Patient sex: M
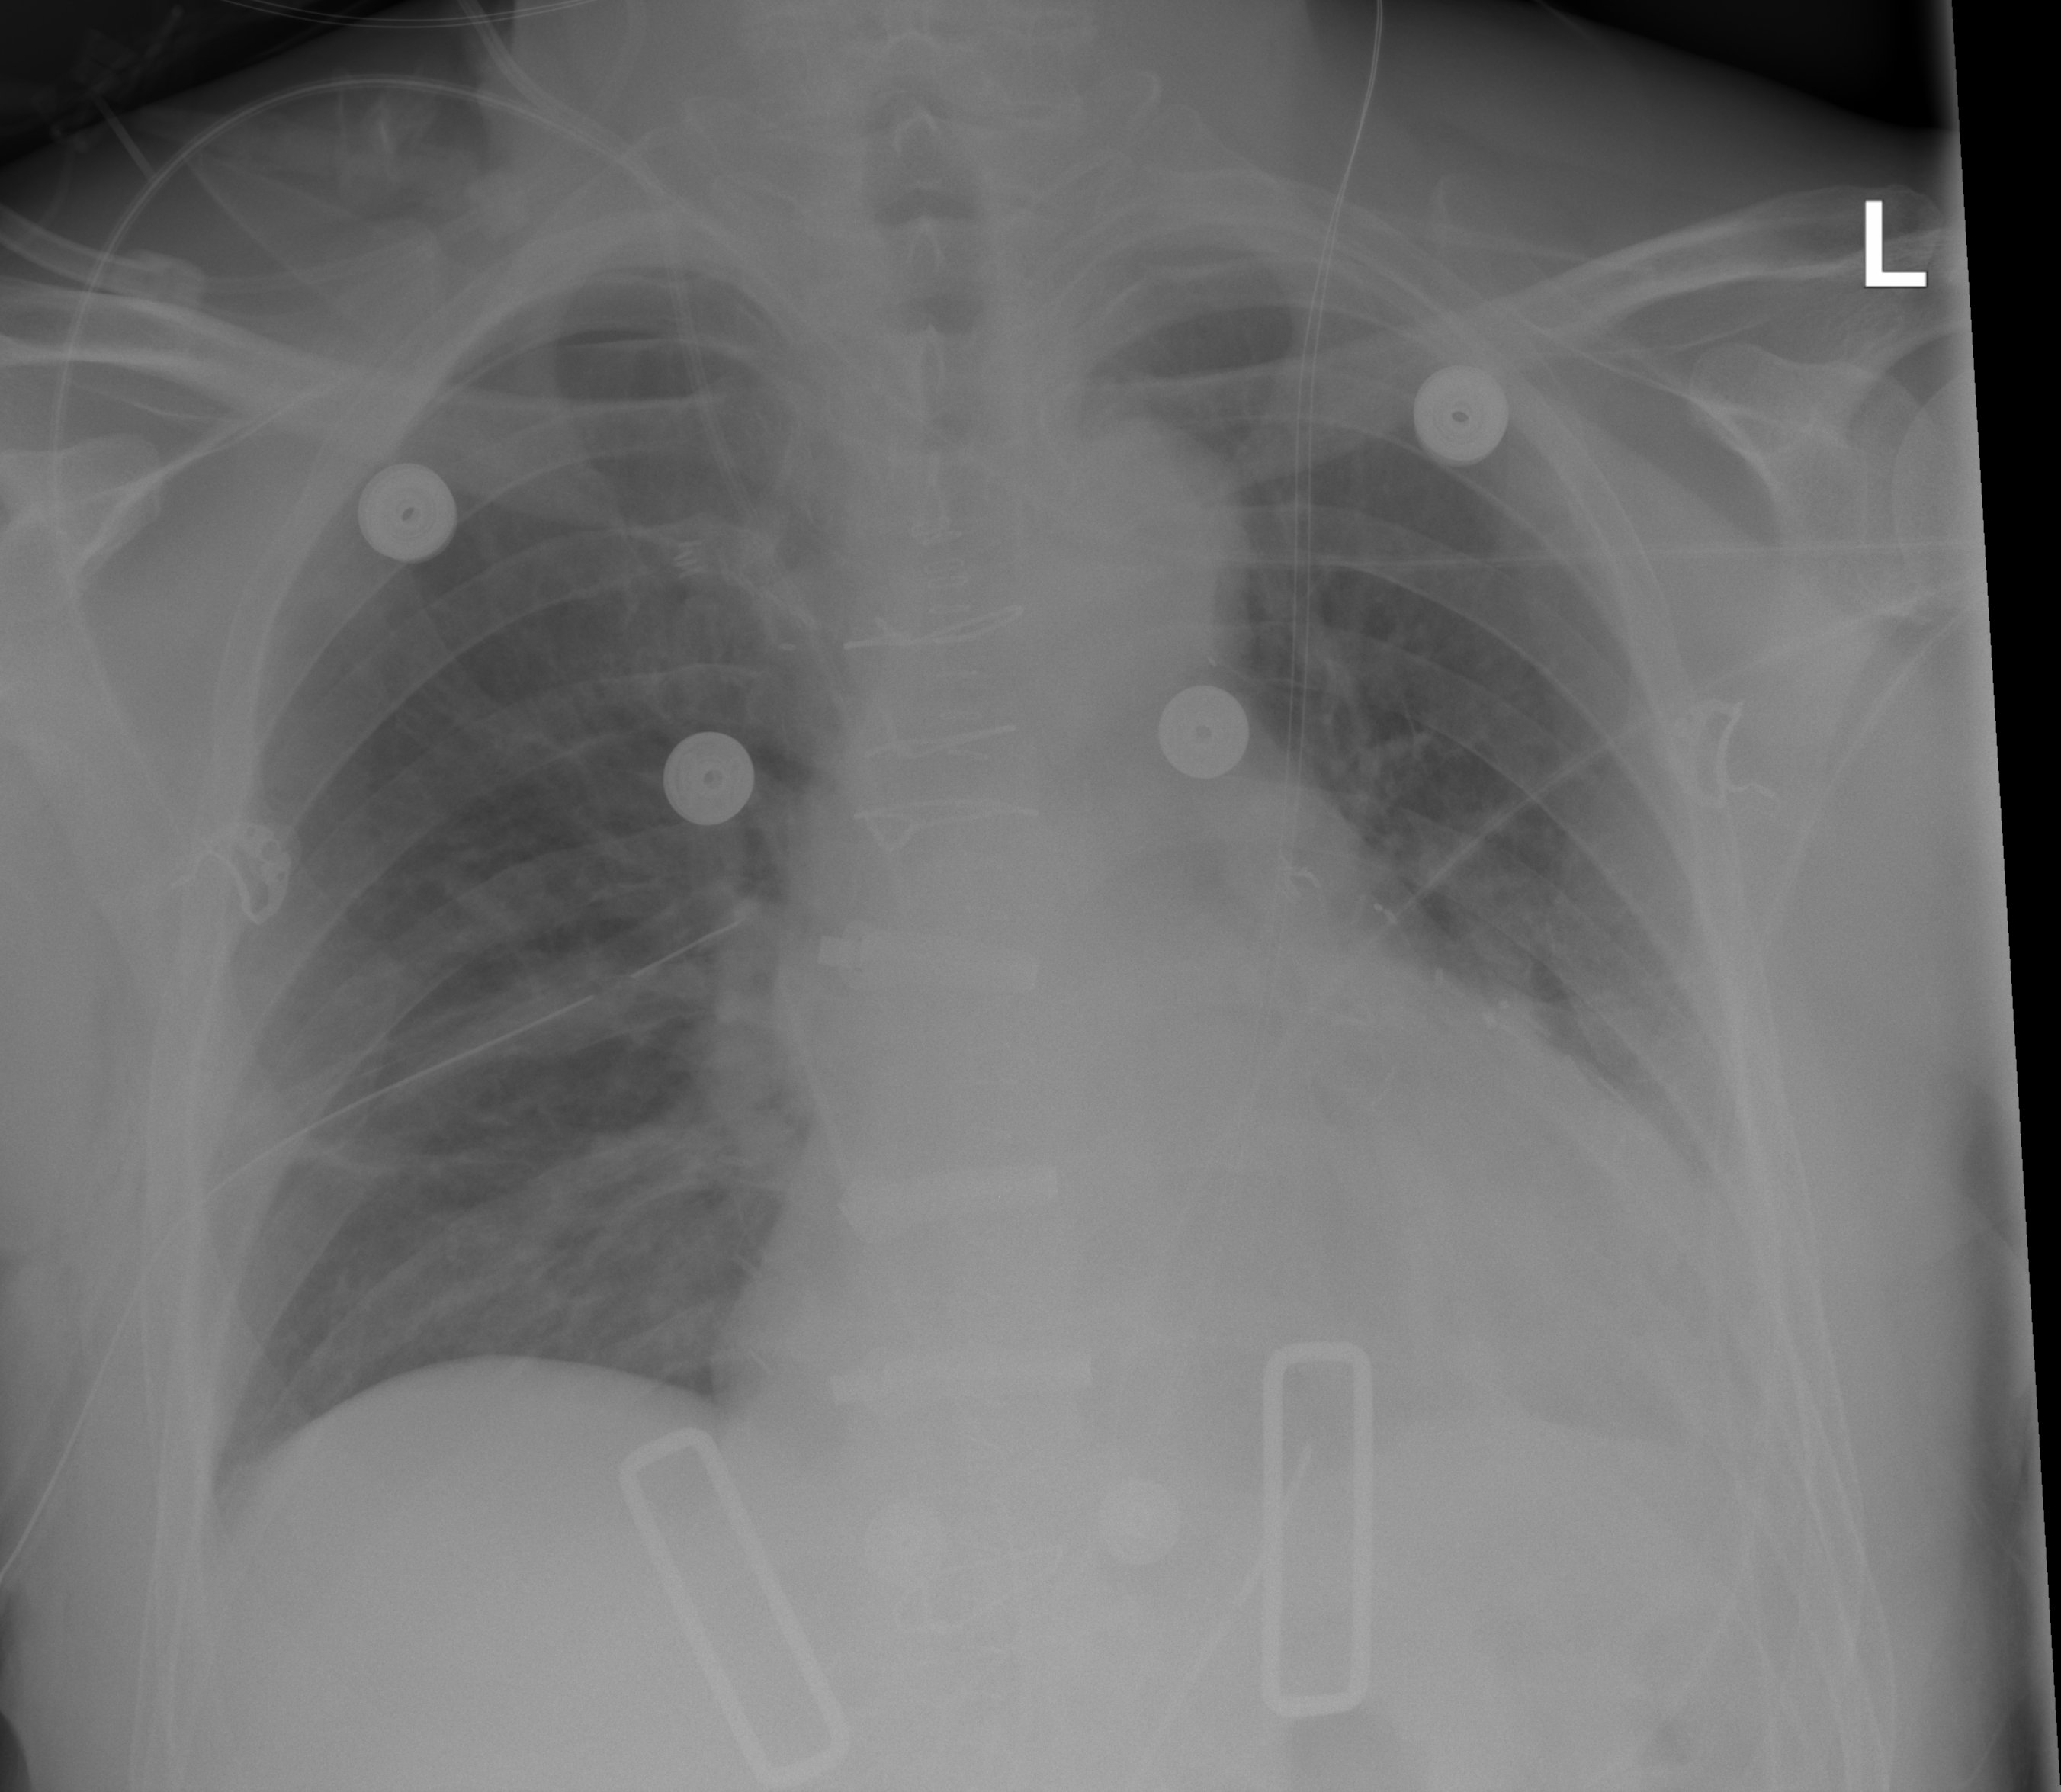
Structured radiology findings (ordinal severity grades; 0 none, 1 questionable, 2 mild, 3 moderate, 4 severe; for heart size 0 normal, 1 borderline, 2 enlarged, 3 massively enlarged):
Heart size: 2
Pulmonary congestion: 1
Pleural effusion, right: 0
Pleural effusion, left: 0
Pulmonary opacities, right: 0
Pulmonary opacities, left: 0
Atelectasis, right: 2
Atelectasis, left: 2